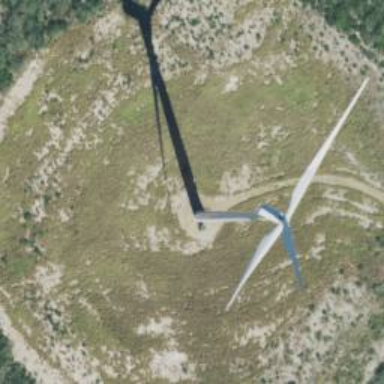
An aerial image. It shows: Wind generator with horizontal axis. The generator is wind turbine.